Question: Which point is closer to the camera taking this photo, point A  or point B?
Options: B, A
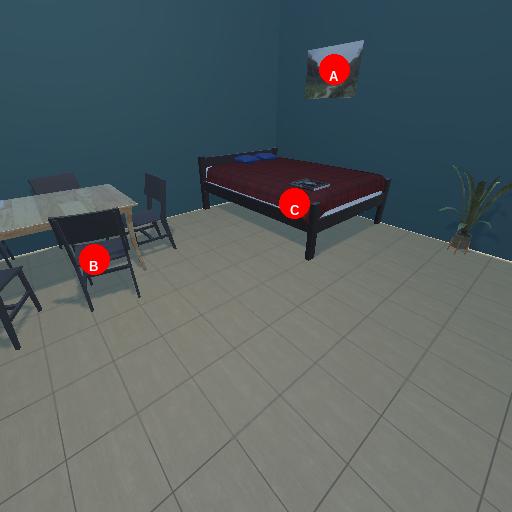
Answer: B